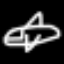
Label: airplane